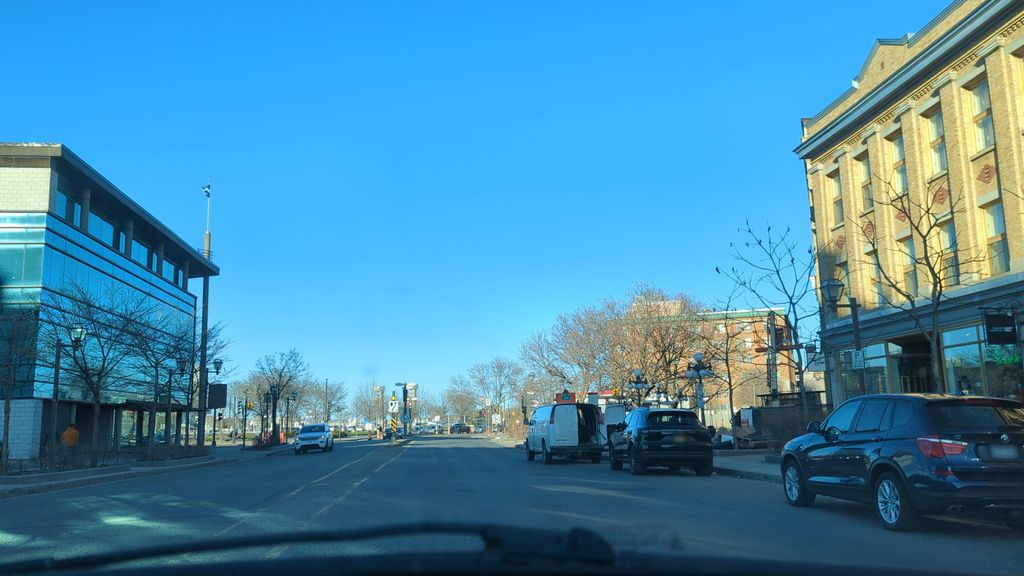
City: quebec_city